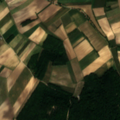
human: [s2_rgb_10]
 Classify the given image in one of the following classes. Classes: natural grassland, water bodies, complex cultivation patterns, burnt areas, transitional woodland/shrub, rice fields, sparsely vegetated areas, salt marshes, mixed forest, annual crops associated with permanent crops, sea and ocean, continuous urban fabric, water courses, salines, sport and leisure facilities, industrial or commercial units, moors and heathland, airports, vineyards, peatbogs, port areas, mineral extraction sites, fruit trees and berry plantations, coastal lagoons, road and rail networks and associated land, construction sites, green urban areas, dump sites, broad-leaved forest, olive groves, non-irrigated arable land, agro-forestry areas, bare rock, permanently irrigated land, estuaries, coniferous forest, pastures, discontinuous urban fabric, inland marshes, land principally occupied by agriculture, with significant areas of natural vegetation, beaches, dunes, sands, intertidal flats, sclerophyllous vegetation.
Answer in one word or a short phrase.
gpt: discontinuous urban fabric, non-irrigated arable land, complex cultivation patterns, land principally occupied by agriculture, with significant areas of natural vegetation, broad-leaved forest